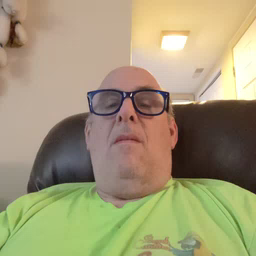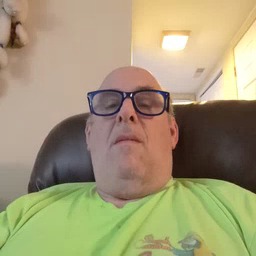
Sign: man